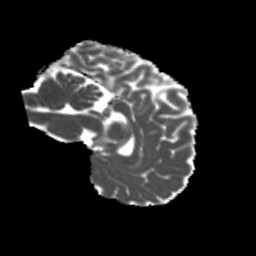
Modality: MD
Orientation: sagittal
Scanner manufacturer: siemens
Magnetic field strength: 3 T
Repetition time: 4 s
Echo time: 0.0594 s